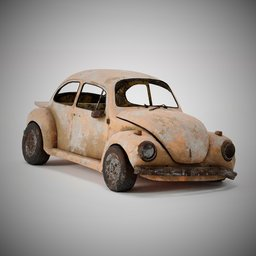
Label: mechanical